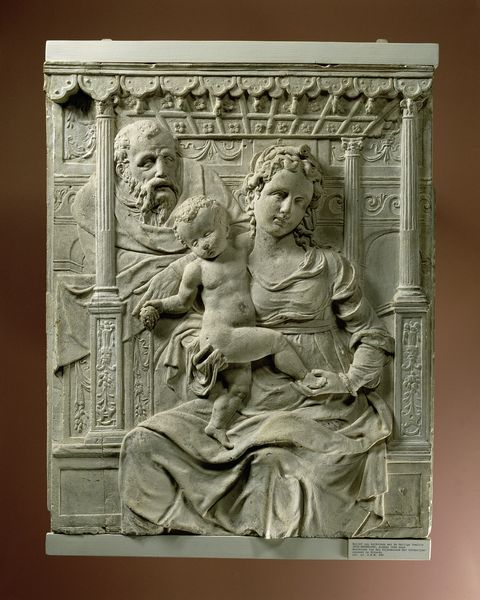
Titel: Reliëf met voorstelling Heilige Familie in interieur
Standort: Amsterdam
Institution: Rijksmuseum
Schlagwörter: gott, mann, nackt, sitzen, frau, kleid, marmor, säule, säulen, beige, alt, bart, architektur, falten, stein, kirche, gewand, stoff, decke, familie, kind, mutter, vater, skulptur, relief, ecke, baby, figuren, thron, ornamente, stuck, bildhauerei, plastik, schoß, foto, fotografie, antike, christus, jesus, toga, griechisch, baldachin, museum, maria, josef, römisch, farbfotografie, verklärt, blick nach vorne, verklärter blick, bildhauereo